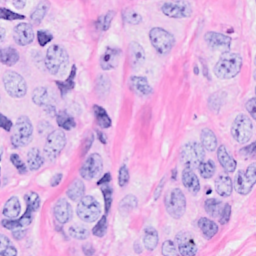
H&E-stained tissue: Breast